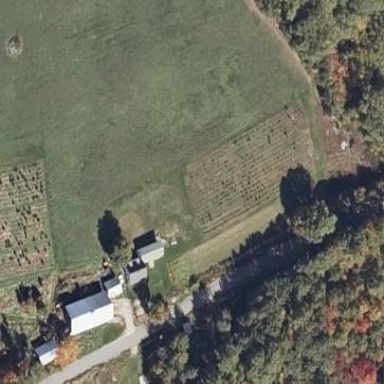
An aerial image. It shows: Orchard.